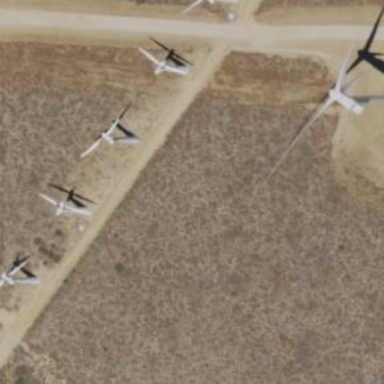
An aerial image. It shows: Wind power generator utilizing wind turbines.